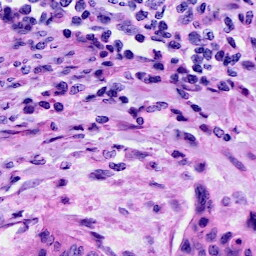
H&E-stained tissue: Cervix